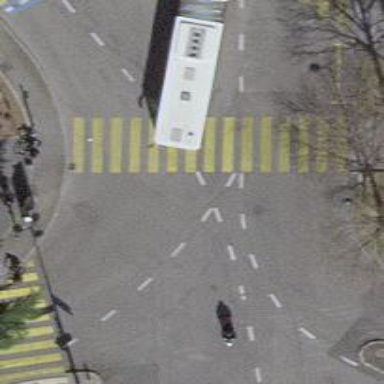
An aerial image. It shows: Crossing with traffic signals.